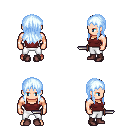
a pixel art fantasy rpg character, male body template, human, light skin, maroon pirate shirt, white pants, white cyan unkempt hairstyle, maroon shoes, dagger, four views (front, back, left, right), 2x2 character sprite sheet, small pixel art, hard edges, no anti-aliasing